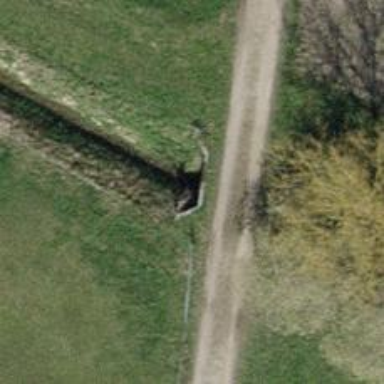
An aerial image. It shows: Culvert tunnel.